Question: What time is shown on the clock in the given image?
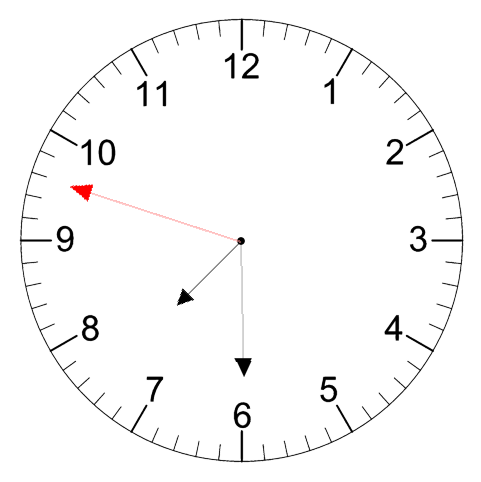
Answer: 07:29:48